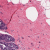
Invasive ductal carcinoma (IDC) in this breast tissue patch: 0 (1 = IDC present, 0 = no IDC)